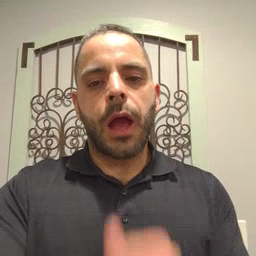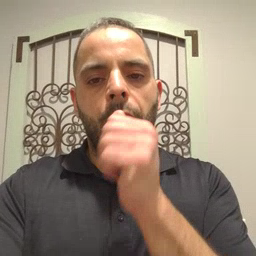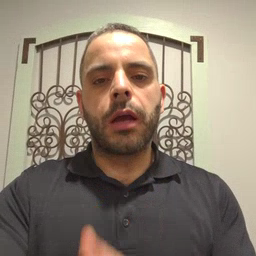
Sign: nuts